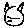
Label: cat